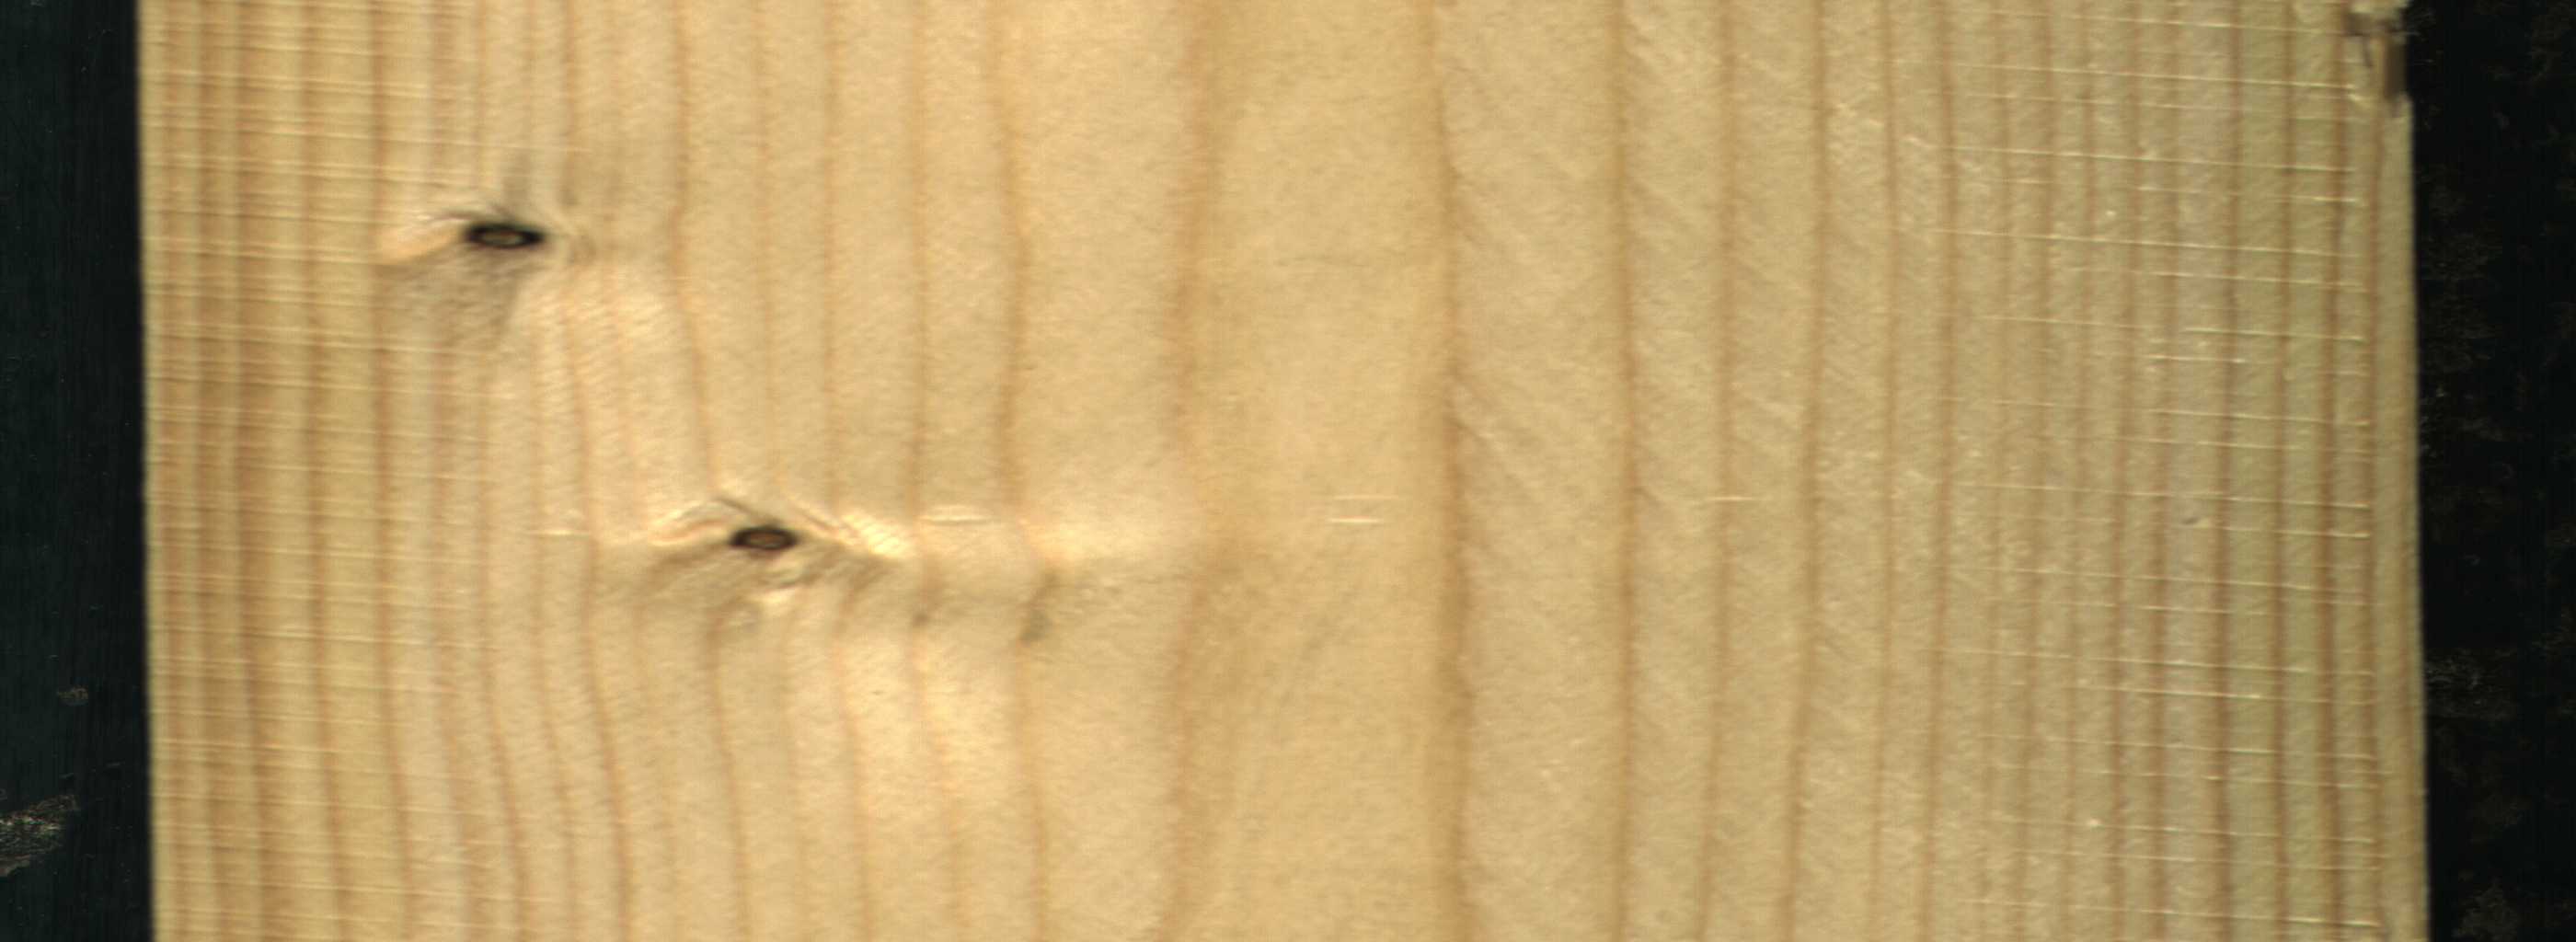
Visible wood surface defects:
Dead_Knot
Dead_Knot